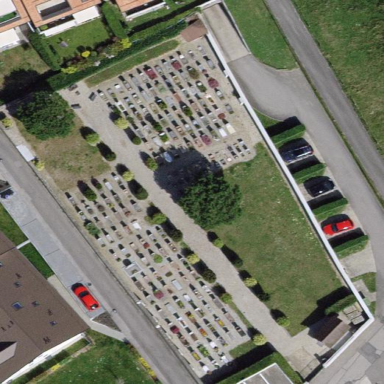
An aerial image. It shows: Cemetery.